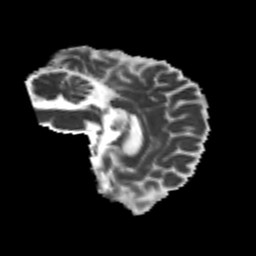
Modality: MD
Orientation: sagittal
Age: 23
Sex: male
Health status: healthy
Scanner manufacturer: philips
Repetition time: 7.391 s
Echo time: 0.08599 s